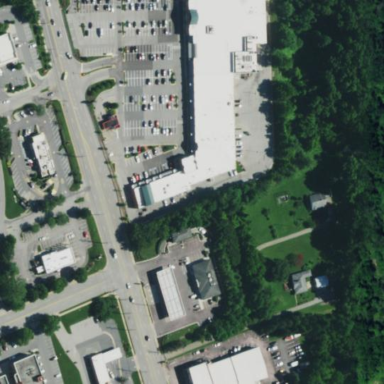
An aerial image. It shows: Retail building.